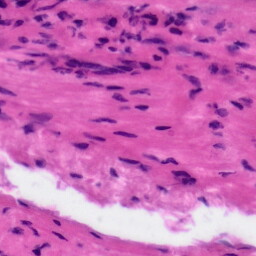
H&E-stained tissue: Tonsil